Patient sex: M
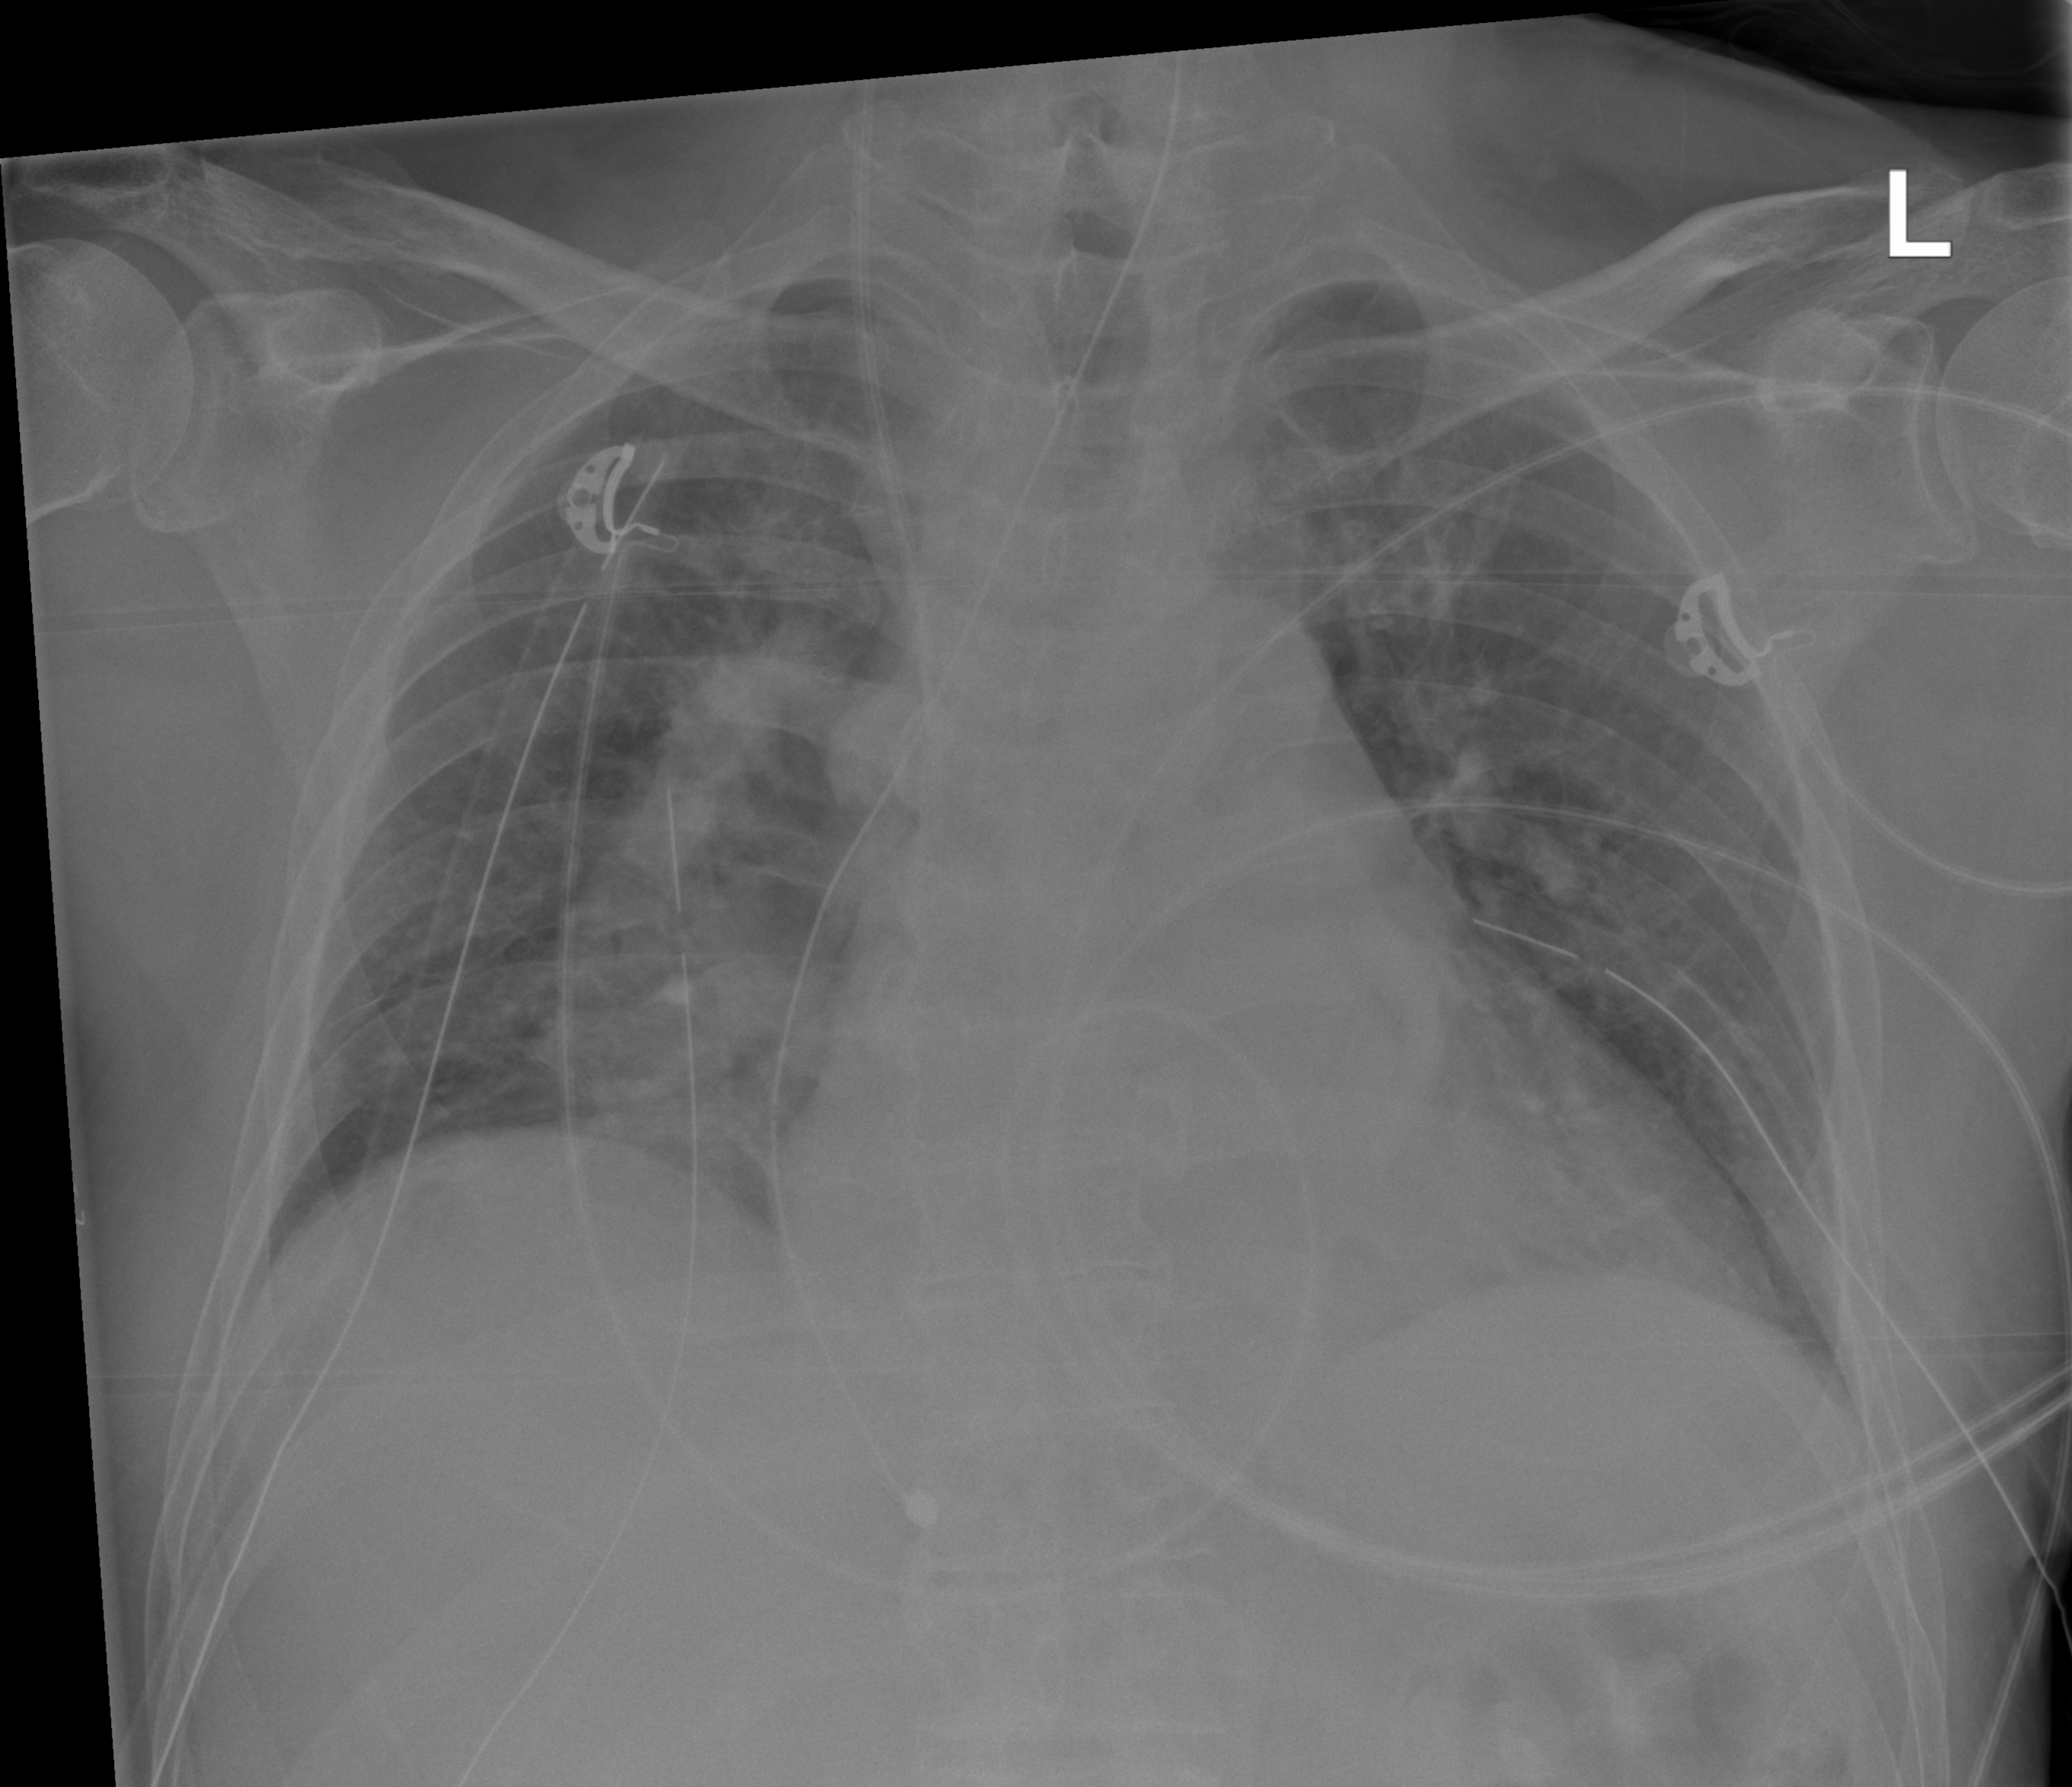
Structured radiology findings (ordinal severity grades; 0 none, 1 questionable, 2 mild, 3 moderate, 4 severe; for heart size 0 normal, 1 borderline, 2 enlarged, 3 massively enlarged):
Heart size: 2
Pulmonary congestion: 0
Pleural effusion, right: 2
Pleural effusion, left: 2
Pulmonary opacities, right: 0
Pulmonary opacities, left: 0
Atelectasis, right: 2
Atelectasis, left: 2